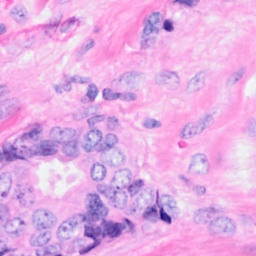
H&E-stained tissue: Breast